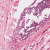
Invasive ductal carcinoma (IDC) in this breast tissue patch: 0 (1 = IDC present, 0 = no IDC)